Question: When I begin to scroll down this webpage the Bootstrap affix plugin cuts into the '<header class="jumbotron subhead">' - this image shows this symptom:

I would like my affix navigation not to cut into '<header class="jumbotron subhead">' and behave as it appears on the official documentation for Bootstrap where it does not cut into '<header class="jumbotron subhead"'> when you begin to scroll. Is there a way to resolve this issue with some extra CSS rules? Currently my CSS rules applying to the Affix component are exactly the same as the Affix component that features on the Bootstrap documentation, if you inspect the affixed nav on both websites, so I do not understand why it is failing to display correctly.
The CSS rules:
'''
.bs-docs-sidenav.affix {
top: 40px;
}
.bs-docs-sidenav {
width: 258px;
}
.bs-docs-sidenav {
background-color: #FFFFFF;
border-radius: 6px 6px 6px 6px;
box-shadow: 0 1px 4px rgba(0, 0, 0, 0.067);
margin: 30px 0 0;
padding: 0;
width: 228px;
}
.affix {
position: fixed;
}
.nav-list {
margin-bottom: 0;
padding-left: 15px;
padding-right: 15px;
}
.nav {
list-style: none outside none;
margin-bottom: 20px;
margin-left: 0;
}
ul, ol {
margin: 0 0 10px 25px;
padding: 0;
}
'''
The website I am working on (broken affix):
<URL>
Bootstrap website (working affix):
<URL>
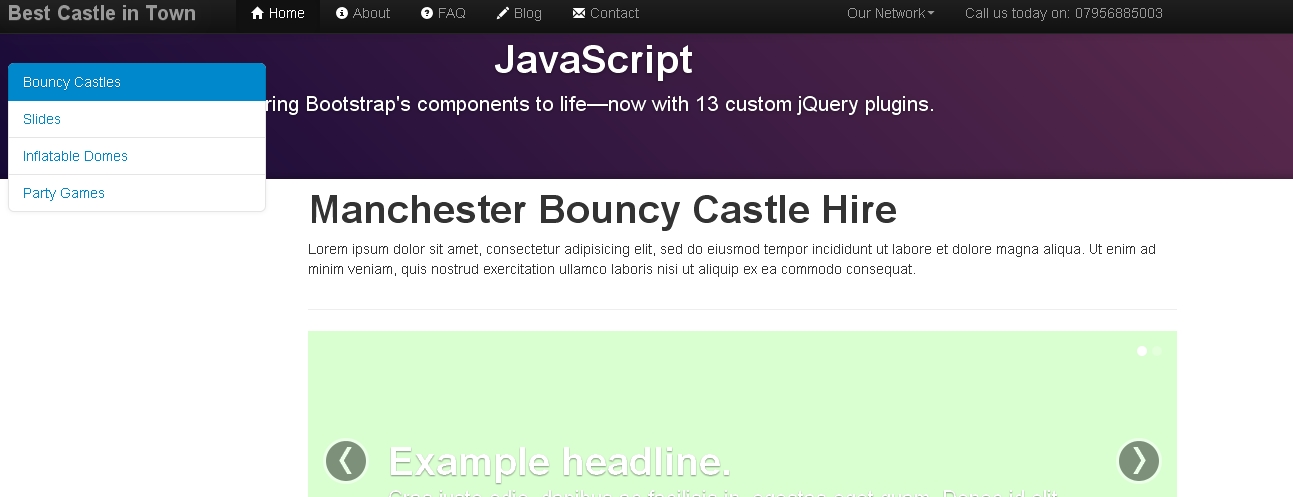
Answer: All you need to do now is define where you want to position the navbar once it's affixed. In your stylesheet.css change
'''
.bs-docs-sidenav.affix {
top: 40px;
}
'''
to something like
'''
.bs-docs-sidenav.affix {
top: 230px;
}
'''
Hope this helps!